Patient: sex M, age 48
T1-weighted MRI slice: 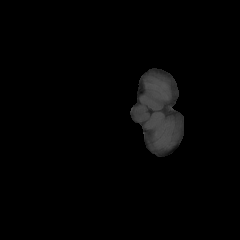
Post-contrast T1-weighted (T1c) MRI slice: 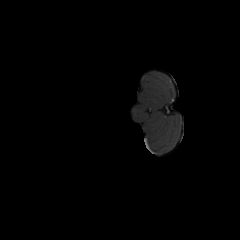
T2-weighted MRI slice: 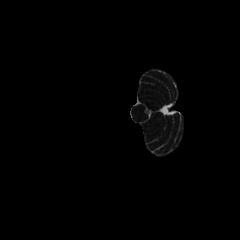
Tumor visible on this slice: no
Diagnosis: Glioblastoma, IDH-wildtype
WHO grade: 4